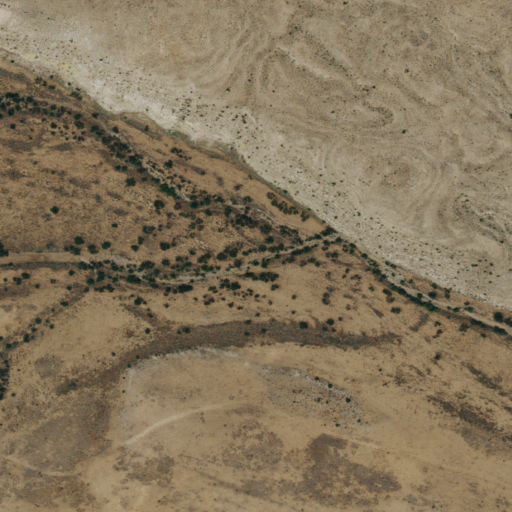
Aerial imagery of valley in New Mexico named Elsie Canyon containing shrub and grassland